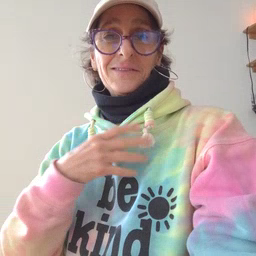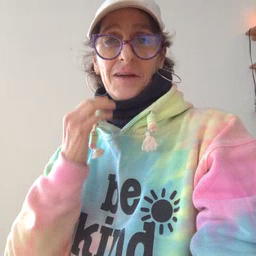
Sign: white